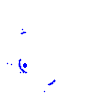
Particle: kaon